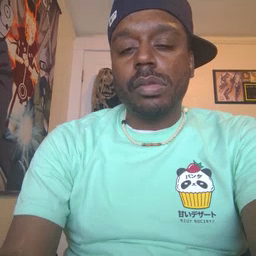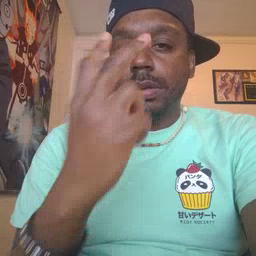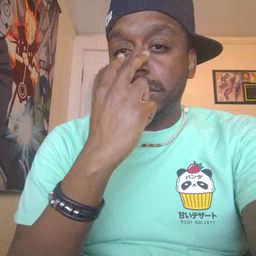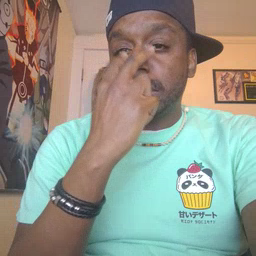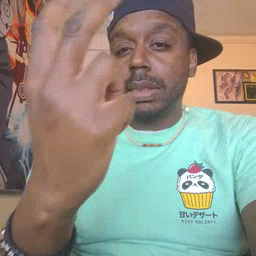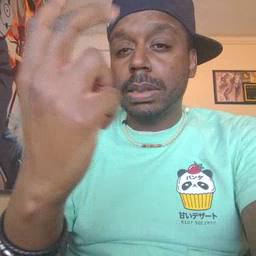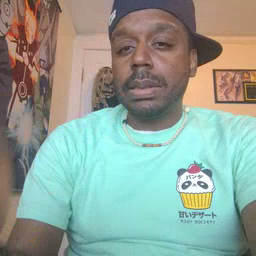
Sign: see